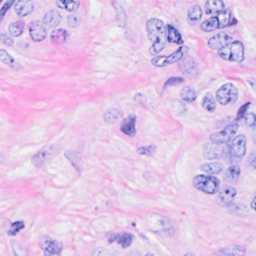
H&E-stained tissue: Breast